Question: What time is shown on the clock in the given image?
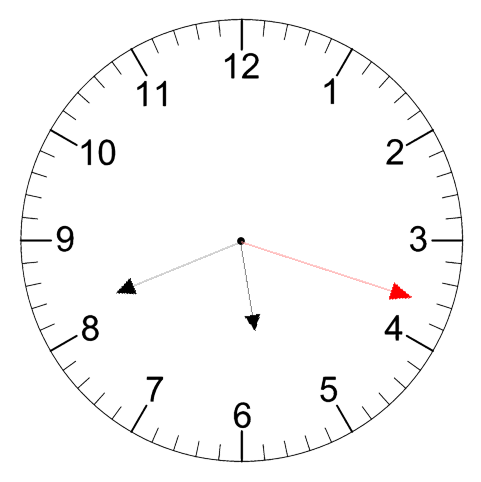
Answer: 05:41:18